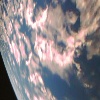
Label: cloud